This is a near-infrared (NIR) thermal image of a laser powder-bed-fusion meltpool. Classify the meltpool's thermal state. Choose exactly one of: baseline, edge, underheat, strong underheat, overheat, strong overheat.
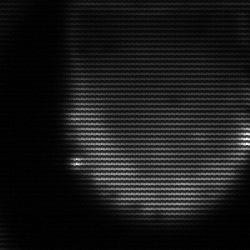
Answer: edge